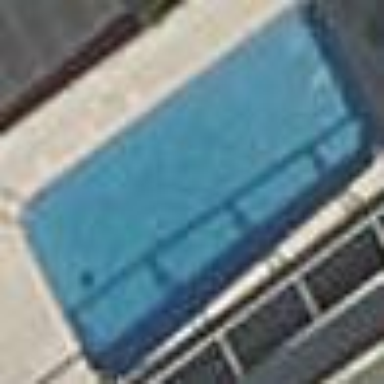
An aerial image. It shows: Swimming pool located in leisure land.